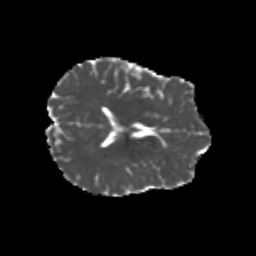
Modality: MD
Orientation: axial
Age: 20
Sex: female
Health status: healthy
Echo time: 0.074 s